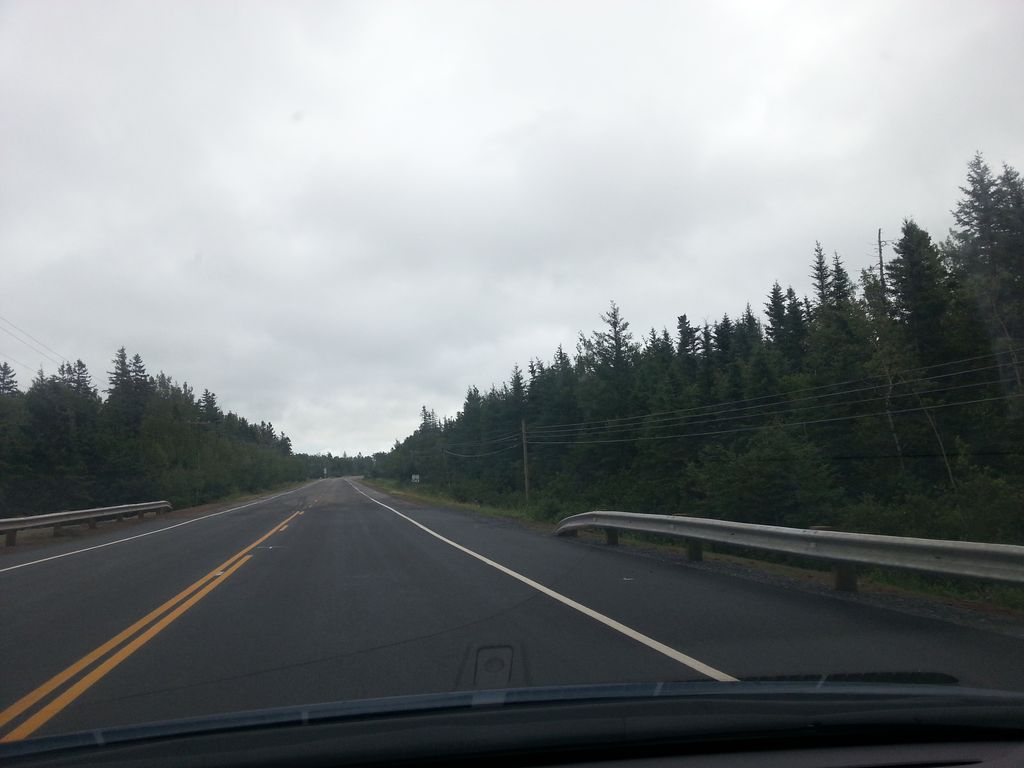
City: charlottetown